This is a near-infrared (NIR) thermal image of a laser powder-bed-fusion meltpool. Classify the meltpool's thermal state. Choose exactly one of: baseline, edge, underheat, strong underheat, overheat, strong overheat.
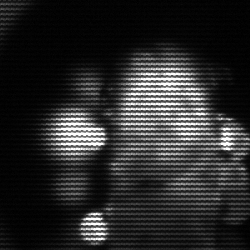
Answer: strong underheat